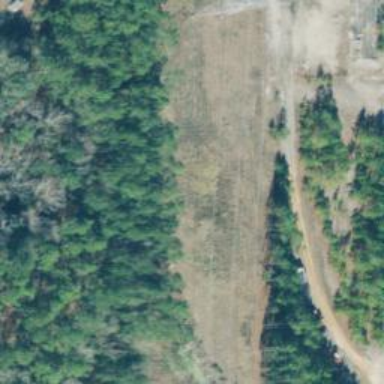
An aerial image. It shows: Abandoned railway spur.